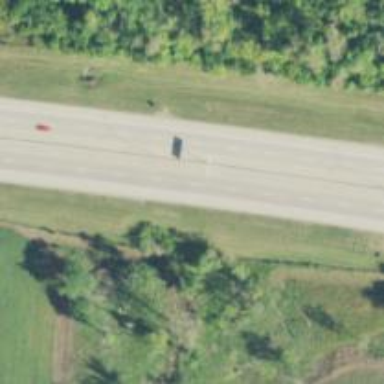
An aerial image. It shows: This image shows trunk highway that functions as expressway.